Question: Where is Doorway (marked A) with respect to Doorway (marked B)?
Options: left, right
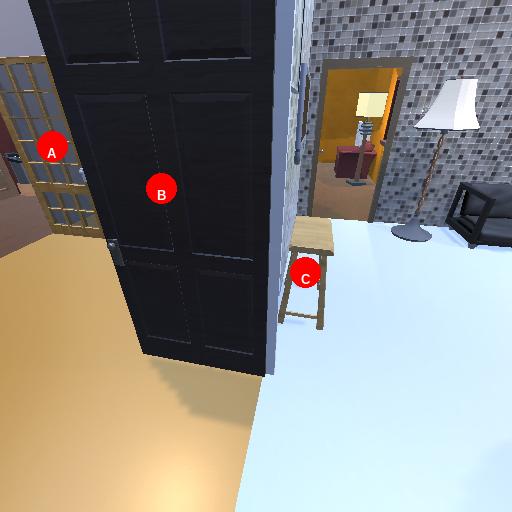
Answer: left